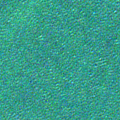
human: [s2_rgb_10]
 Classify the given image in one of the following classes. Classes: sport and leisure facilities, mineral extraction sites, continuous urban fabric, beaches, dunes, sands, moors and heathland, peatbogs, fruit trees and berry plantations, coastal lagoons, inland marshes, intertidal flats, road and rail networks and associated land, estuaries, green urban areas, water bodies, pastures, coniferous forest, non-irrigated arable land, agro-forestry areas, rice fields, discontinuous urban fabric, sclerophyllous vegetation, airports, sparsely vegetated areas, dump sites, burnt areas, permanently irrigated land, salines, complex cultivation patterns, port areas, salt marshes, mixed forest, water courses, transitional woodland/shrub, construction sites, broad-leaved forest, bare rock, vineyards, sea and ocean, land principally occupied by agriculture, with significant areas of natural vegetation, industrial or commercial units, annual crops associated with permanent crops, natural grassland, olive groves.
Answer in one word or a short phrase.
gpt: sea and ocean